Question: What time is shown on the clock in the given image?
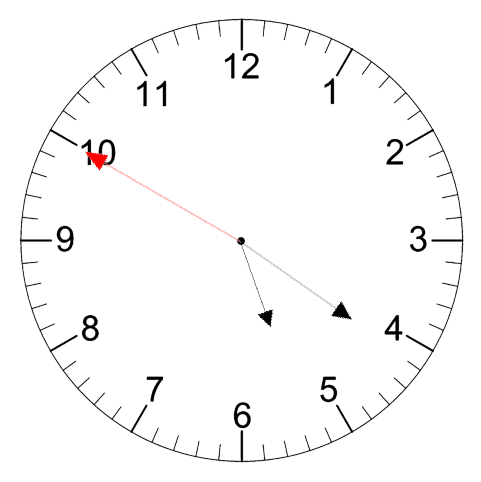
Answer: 05:20:50